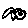
Label: fish